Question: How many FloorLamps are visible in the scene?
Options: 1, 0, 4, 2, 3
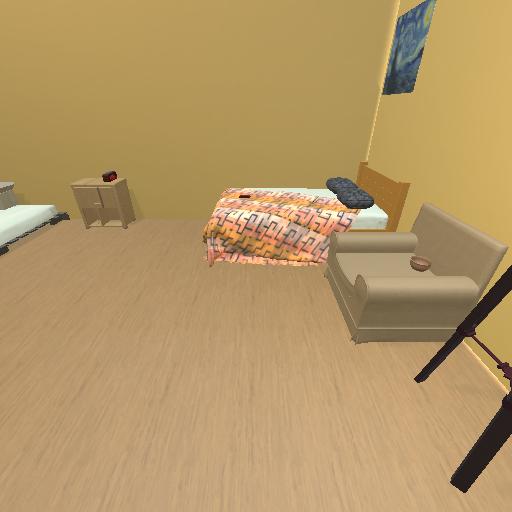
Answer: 1